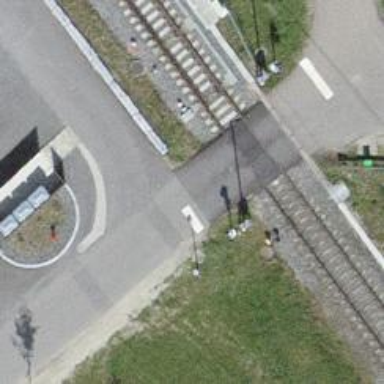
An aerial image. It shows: Level crossing along the railway.